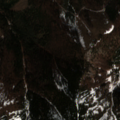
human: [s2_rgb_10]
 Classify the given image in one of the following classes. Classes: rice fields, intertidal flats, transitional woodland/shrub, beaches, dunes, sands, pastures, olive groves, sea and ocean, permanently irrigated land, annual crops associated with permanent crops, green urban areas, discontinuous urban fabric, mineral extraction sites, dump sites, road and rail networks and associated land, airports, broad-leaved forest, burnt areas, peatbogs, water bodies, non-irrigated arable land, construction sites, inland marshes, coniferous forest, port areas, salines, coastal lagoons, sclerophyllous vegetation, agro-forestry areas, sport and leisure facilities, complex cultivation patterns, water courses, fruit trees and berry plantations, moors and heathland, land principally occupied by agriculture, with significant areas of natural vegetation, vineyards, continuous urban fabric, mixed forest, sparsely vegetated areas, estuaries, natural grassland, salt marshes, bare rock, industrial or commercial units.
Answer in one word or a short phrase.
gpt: coniferous forest, mixed forest, moors and heathland